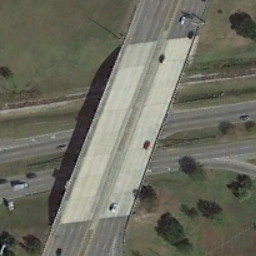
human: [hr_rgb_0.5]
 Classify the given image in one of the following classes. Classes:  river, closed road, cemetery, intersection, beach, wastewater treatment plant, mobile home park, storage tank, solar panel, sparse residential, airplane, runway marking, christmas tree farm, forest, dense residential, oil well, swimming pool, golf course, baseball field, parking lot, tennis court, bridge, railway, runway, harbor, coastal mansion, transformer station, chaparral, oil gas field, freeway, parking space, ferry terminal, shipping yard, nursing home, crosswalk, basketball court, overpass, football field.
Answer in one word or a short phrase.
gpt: overpass